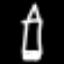
Label: pencil